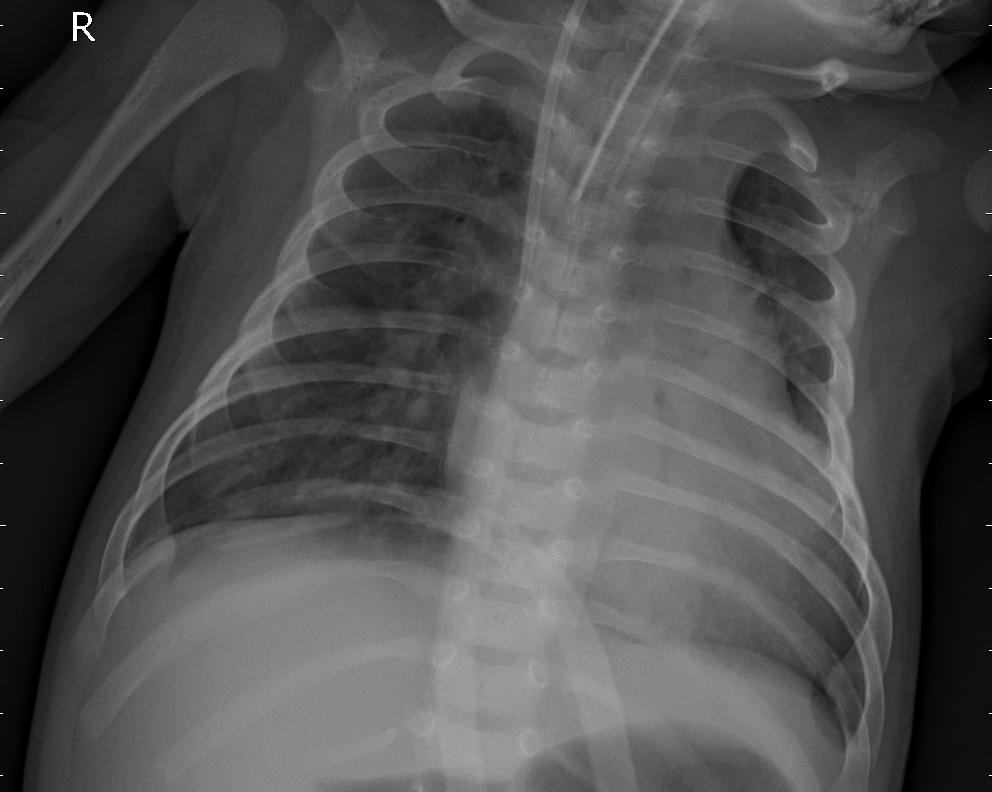
Diagnosis: PNEUMONIA